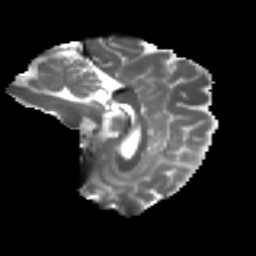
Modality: T2w
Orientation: sagittal
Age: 45
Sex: female
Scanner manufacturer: ge
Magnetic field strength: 3 T
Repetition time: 7.8 s
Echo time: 0.0606 s